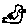
Label: bird